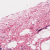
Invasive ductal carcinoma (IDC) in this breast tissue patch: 0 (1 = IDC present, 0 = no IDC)